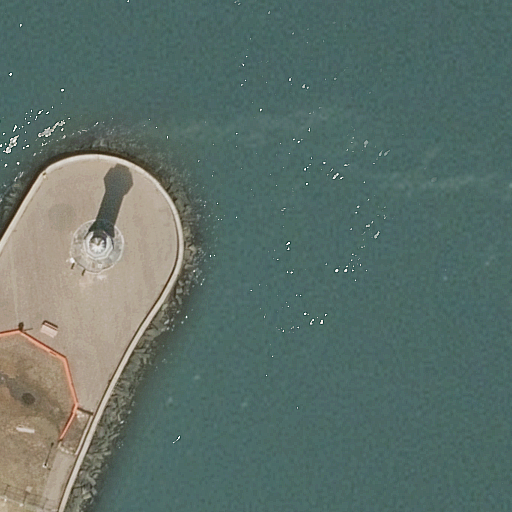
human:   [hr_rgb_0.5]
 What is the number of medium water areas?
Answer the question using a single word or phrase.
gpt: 1

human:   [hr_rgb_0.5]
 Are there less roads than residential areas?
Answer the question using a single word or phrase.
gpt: no

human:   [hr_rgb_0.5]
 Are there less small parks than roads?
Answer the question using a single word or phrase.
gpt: yes

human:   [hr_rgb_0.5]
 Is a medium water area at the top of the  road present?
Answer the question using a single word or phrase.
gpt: yes

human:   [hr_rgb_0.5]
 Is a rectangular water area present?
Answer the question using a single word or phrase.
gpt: yes

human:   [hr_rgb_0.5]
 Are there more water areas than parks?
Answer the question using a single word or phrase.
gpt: yes

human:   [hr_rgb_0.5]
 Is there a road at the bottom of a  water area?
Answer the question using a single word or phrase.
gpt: yes

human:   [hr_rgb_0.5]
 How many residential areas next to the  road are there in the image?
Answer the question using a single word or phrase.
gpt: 1

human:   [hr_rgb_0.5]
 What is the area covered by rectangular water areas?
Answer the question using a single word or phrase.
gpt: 3028m2

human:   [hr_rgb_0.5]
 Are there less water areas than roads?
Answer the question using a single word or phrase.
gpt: no

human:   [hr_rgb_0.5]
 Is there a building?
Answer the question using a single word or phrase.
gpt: no

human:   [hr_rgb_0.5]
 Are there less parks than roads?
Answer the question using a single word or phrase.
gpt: no

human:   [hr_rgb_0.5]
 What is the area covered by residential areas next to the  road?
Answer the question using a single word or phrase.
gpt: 1693m2

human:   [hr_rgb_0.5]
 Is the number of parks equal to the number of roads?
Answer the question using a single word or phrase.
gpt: yes

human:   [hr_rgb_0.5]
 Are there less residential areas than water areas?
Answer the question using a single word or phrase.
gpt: yes

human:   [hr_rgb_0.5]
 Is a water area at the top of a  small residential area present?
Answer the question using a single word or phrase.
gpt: no

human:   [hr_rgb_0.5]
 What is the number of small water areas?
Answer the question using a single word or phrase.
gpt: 0

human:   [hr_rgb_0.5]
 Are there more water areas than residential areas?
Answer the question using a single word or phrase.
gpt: yes

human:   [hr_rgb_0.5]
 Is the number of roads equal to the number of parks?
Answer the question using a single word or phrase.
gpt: yes

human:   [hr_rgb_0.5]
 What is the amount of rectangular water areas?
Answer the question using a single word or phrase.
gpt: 2

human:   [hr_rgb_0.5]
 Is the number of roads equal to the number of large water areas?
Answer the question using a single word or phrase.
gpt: no

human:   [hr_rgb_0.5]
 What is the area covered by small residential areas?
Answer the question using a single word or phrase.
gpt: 0m2

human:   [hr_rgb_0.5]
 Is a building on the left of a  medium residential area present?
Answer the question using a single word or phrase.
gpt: no

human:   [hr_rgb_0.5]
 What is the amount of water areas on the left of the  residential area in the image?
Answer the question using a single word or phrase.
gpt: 1

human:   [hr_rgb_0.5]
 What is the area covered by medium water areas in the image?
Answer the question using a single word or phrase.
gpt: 140m2

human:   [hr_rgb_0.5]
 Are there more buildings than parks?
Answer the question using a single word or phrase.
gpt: no

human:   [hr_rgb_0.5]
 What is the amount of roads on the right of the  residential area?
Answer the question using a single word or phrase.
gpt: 0

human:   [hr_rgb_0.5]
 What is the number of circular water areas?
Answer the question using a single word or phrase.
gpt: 0

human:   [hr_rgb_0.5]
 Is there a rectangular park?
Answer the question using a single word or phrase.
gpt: no

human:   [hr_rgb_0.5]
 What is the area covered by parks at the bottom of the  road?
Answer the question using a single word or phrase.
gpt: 0m2

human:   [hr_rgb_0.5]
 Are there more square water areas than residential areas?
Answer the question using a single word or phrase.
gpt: no

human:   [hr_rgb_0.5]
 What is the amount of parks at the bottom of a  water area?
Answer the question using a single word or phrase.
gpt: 1

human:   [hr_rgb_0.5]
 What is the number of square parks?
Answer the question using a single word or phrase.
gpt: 0

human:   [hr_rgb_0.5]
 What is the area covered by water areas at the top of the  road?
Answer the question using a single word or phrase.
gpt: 3028m2

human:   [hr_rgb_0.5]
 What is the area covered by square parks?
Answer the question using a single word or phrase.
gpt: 0m2

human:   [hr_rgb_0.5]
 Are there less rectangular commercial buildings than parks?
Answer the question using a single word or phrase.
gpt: yes